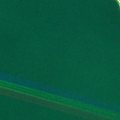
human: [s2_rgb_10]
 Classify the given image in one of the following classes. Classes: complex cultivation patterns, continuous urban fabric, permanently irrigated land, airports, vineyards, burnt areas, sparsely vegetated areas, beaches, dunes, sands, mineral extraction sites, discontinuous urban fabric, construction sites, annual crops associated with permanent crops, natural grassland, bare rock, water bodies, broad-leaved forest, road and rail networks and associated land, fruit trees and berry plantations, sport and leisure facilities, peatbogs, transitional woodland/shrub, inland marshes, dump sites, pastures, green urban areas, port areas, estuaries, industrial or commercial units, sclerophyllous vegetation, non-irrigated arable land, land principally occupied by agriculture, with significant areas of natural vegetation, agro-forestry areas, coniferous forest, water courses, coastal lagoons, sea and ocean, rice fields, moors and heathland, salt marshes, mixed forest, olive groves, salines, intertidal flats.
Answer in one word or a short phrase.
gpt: complex cultivation patterns, water bodies